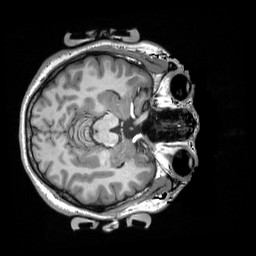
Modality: T1w
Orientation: axial
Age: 29
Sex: female
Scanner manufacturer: siemens
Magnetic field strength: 3 T
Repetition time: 2.3 s
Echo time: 0.00298 s